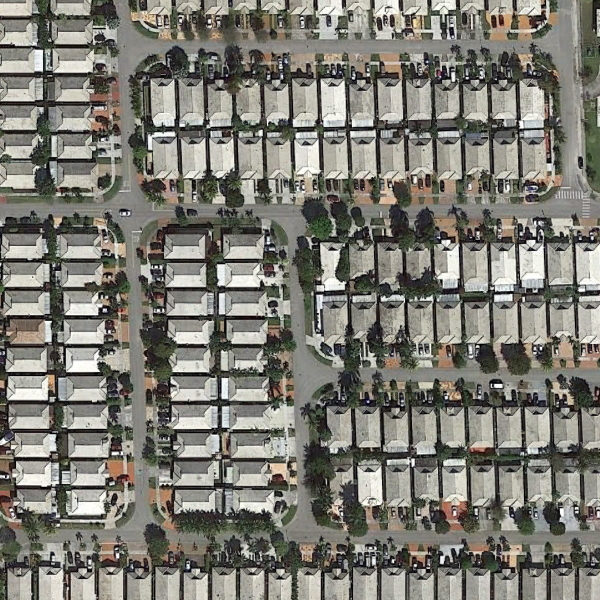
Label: DenseResidential